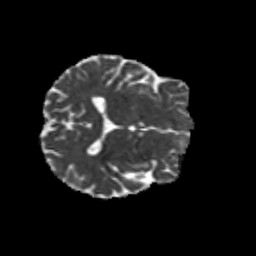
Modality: MD
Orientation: axial
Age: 56
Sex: male
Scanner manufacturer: siemens
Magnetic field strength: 3 T
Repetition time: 8.6 s
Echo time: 0.095 s